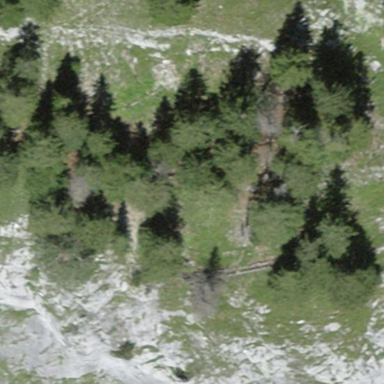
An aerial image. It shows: Beautiful woodland area.